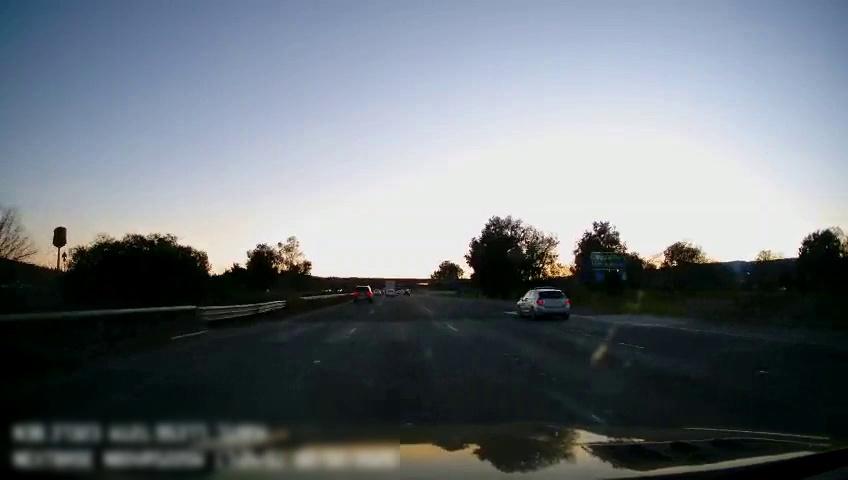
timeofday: Dusk/Dawn/Twilight
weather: Cloudy
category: Drivable Space
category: Vehicles | SUV
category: Vehicles | Truck
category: Vehicles | SUV
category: Lanes | Alternate Lane
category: Lanes | Current Lane
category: Lanes | Current Lane
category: Lanes | Alternate Lane
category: Lanes | Alternate Lane
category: Traffic | Signs